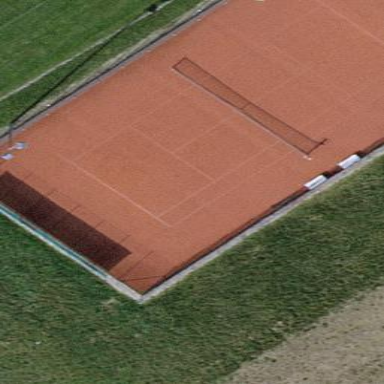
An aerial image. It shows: Tennis court on pitch designated for leisure land.